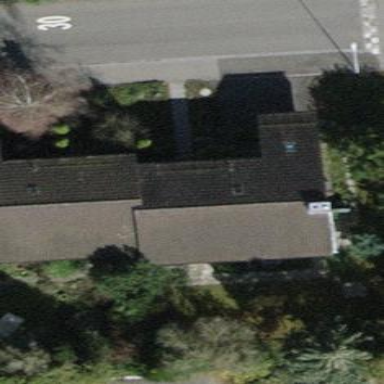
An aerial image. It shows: Building with tile roof.